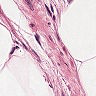
Metastatic tissue present: no